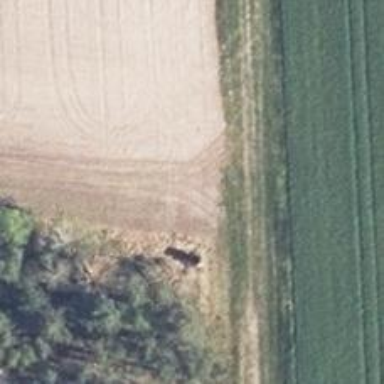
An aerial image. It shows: Hunting stand.